Question: I have to assign permission on a folder and it's child folder and files programmatically using C#.NET. I'm doing this as below:
'''
var rootDic = @"C:\ROOT";
var identity = "NETWORK SERVICE"; //The name of a user account.
try
{
var accessRule = new FileSystemAccessRule(identity,
fileSystemRights: FileSystemRights.Modify,
inheritanceFlags: InheritanceFlags.ContainerInherit | InheritanceFlags.ObjectInherit,
propagationFlags: PropagationFlags.InheritOnly,
type: AccessControlType.Allow);
var directoryInfo = new DirectoryInfo(rootDic);
// Get a DirectorySecurity object that represents the current security settings.
DirectorySecurity dSecurity = directoryInfo.GetAccessControl();
// Add the FileSystemAccessRule to the security settings.
dSecurity.AddAccessRule(accessRule);
// Set the new access settings.
directoryInfo.SetAccessControl(dSecurity);
}
catch (Exception ex)
{
//...
}
'''
It does assign permission on my 'C:\ROOT' folder. But it assign permission to the Subfolders and Files only but not the 'ROOT' folder.

'FileSystemAccessRule'
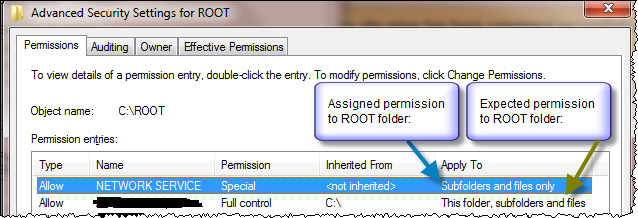
Answer: You just need to remove the 'PropagationFlags.InheritOnly' flag. By specifying that you are stating that the ACE should not apply to the the target folder. Use 'PropagationFlags.None' instead. You may find this <URL> helpful.